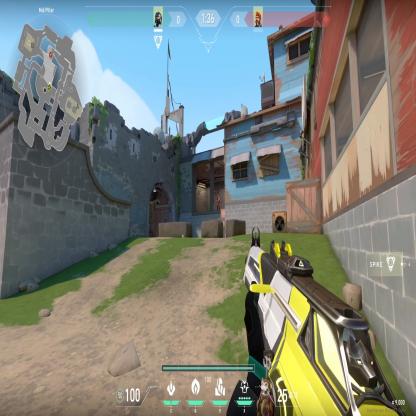
Label: enemy